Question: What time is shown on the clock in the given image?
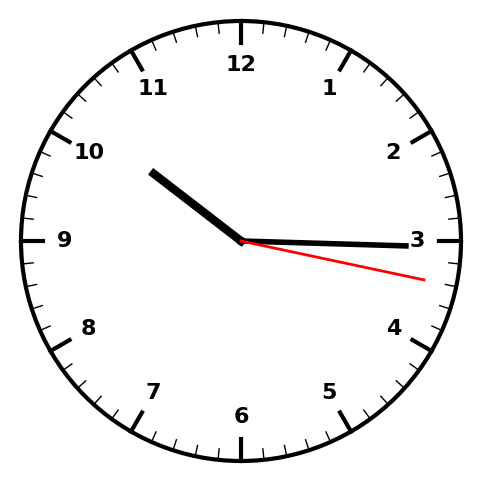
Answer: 10:15:17